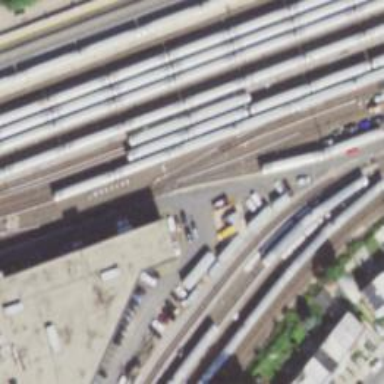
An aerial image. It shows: Electrified rail yard for railway service.